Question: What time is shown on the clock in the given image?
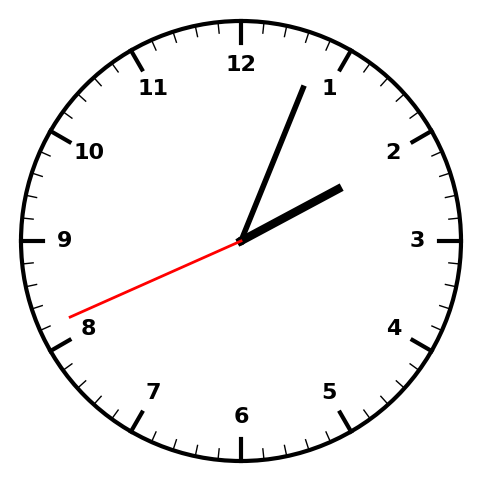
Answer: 02:03:41